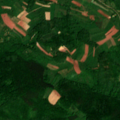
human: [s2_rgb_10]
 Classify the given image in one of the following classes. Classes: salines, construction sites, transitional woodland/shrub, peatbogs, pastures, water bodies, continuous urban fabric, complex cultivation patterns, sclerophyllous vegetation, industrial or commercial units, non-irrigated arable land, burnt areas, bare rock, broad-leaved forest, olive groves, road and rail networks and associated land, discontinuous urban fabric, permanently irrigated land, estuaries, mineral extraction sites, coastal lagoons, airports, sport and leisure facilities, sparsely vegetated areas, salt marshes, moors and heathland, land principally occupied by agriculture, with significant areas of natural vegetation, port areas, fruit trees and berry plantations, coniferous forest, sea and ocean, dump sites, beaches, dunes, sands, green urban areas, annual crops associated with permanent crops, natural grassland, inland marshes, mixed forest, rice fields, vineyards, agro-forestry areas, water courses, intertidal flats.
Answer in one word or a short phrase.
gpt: non-irrigated arable land, complex cultivation patterns, land principally occupied by agriculture, with significant areas of natural vegetation, broad-leaved forest